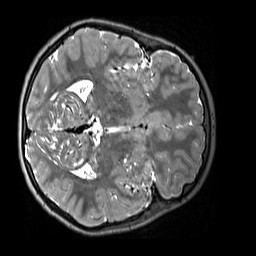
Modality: T2w
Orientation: axial
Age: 12
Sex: male
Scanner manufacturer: siemens
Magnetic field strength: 3 T
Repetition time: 3.2 s
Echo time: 0.408 s